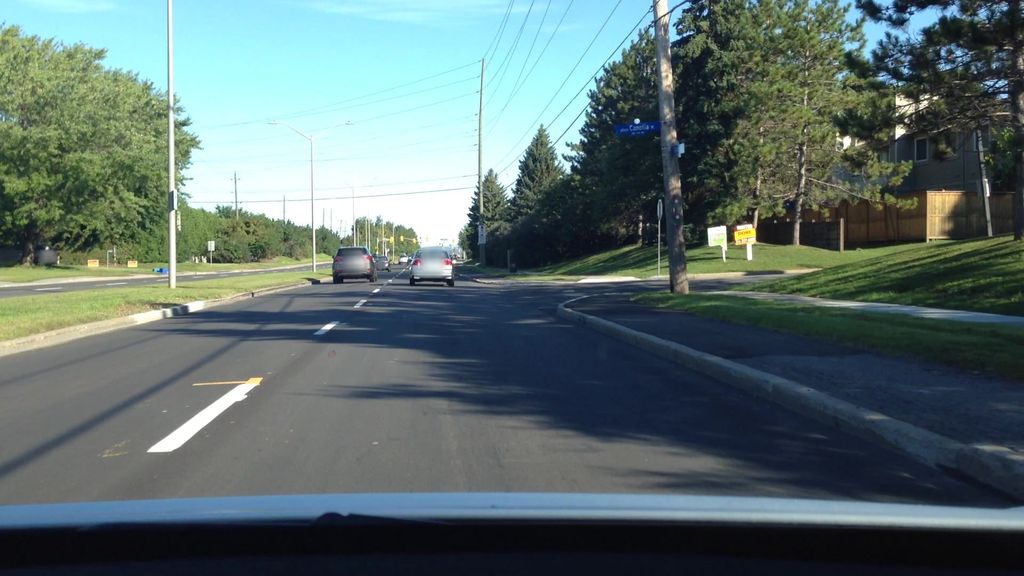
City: ottawa-gatineau